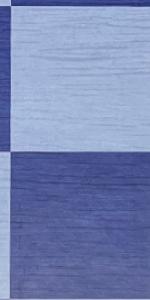
Label: Empty